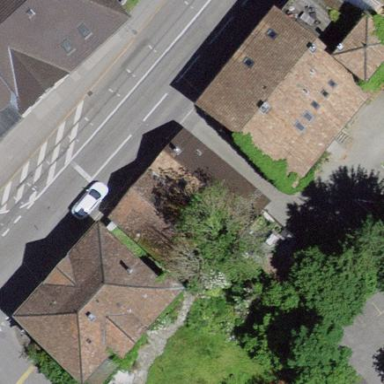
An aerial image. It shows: Gabled building with roof made of roof tiles.